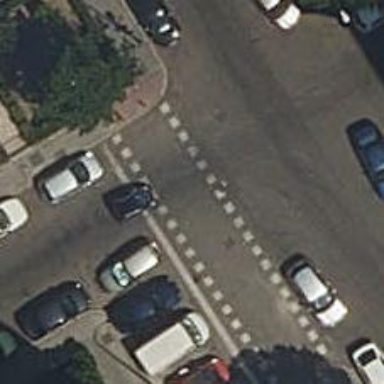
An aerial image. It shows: Road with traffic signals and zebra crossing with traffic signals.